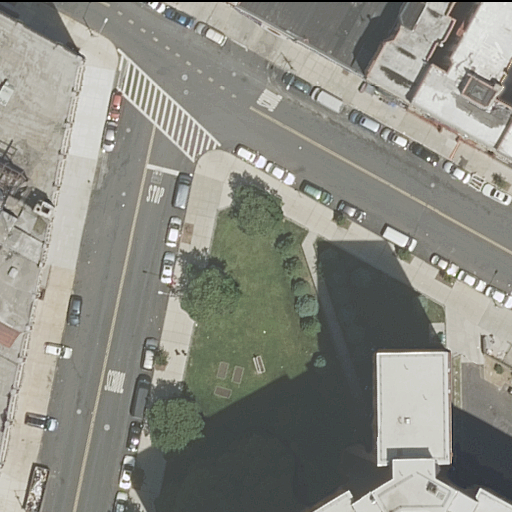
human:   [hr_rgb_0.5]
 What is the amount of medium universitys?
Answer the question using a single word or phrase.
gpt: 0

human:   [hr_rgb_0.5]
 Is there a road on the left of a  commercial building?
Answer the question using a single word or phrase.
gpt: no

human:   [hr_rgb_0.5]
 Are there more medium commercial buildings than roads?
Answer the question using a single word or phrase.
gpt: no

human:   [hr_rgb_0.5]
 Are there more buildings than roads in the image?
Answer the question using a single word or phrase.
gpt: yes

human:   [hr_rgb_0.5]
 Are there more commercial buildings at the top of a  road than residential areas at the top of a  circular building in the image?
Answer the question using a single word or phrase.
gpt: no

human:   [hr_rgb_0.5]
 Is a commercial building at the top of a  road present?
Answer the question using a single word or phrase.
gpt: no

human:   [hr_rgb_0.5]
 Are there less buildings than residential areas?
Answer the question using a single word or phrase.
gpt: no

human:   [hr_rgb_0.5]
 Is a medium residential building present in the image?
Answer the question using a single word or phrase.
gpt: yes

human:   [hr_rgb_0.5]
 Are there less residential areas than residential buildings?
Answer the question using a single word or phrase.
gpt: yes

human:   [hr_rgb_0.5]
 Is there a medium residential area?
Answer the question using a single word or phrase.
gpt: no

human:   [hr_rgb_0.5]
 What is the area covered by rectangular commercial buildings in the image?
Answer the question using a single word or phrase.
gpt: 0m2

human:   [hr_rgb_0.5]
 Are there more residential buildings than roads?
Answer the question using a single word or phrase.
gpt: yes

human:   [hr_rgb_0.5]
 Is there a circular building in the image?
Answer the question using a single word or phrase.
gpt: no

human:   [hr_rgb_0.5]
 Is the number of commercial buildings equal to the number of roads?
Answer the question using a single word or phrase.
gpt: no

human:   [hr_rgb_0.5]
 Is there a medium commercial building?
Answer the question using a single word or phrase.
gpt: no

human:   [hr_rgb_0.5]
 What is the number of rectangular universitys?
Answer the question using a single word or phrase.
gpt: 1

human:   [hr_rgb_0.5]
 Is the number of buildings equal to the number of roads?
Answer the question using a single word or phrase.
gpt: no

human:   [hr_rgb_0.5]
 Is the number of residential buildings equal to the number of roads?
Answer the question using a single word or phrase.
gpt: no

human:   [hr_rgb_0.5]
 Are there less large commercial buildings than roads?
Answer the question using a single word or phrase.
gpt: yes

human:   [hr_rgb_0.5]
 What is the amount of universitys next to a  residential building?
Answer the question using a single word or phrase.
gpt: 1

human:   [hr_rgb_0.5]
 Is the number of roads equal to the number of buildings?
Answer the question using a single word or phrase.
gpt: no

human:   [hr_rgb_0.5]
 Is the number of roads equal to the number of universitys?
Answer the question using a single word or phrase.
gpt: no

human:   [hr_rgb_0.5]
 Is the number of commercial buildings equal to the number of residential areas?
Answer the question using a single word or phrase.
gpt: no

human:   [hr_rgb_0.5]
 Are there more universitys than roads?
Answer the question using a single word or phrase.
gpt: no

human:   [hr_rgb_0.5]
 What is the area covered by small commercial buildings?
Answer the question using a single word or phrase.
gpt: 0m2

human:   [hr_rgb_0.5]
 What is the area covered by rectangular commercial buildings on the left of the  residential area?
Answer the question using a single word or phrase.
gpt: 0m2

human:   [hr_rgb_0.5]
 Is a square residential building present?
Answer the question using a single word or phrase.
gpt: no

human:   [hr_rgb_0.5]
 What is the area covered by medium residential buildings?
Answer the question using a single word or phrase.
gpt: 830m2

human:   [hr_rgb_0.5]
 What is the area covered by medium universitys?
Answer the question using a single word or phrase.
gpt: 0m2

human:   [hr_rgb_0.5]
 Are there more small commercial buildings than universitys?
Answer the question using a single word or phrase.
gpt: no

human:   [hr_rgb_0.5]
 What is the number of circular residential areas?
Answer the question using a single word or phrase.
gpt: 0

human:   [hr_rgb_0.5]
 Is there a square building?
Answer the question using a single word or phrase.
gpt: no

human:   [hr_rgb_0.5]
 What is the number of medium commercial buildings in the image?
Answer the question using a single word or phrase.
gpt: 0

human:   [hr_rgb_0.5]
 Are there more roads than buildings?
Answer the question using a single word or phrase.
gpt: no

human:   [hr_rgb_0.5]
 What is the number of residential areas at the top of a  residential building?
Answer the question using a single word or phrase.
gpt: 0

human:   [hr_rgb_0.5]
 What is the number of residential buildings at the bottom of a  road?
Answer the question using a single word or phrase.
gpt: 2